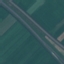
Label: Highway